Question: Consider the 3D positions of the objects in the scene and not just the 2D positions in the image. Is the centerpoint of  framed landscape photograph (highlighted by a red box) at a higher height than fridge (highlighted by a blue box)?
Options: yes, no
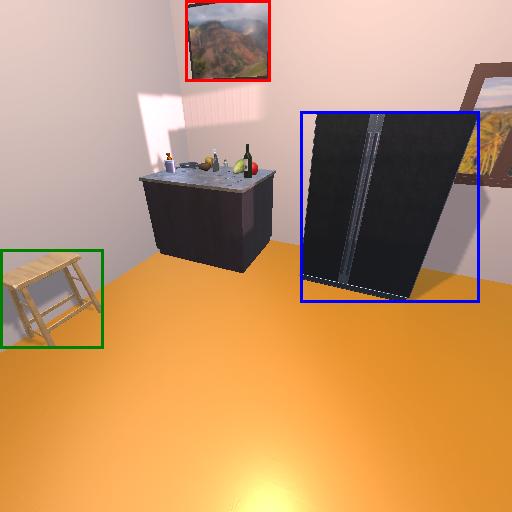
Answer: yes